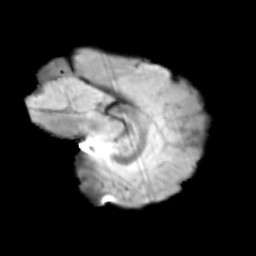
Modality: T2w
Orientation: sagittal
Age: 13
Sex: male
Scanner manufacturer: siemens
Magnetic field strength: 3 T
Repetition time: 3.8 s
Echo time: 0.07 s